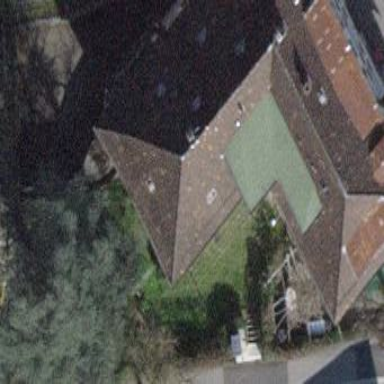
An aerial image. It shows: Building with hipped roof.